Question: I am running Rails on in my development environment and Webrick is unbearably slow. I am not really able to find out why.
The CPU utilization bounces between 6 and 12%, and the memory utilization hovers at 18% throughout the load.
I found a website where the author recommended changing the webrick config (...\lib
uby.0.0\webrick\config.rb):
'''
General + {
...
#:DoNotReverseLookup => nil, #original setting
:DoNotReverseLookup => true,
}
'''
I also rebooted my box in case something like that was the solution, but no change.
Here is the load:

What is causing this slow load and how do I fix it?
Edit: I am using a Windows 7 dev environment, 24 GB, 3.1 GHz, running postgres.
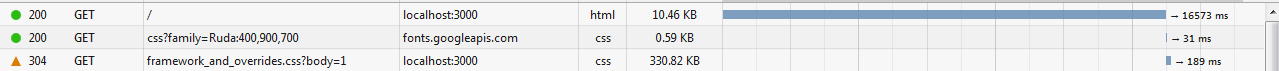
Answer: WEBrick is doing a reverse DNS lookup on connecting IPs by default. In other words, it's trying to see if your IP address is associated with a domain name. This is unnecessary and takes too long, so you can disable it.
Open the file '"l/ruby/lib/ruby/1.9.1/webrick/config.rb"' and locate the line with '":DoNotReverseLookup => nil"'.
Change 'nil' to 'true'.
Enjoy!